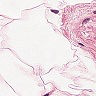
Metastatic tissue present: no